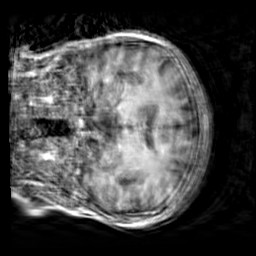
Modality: T1w
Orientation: coronal
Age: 65
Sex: female
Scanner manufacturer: siemens
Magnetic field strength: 3 T
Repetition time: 2.3 s
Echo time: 0.00303 s